Question: Does somebody know a program for reading binary files and representing them with structure highlightning (coloring) for OS X:
something like this:

just to have faster and better overview of how the structure of the file looks like and what are the data of the interesting parts of the file, instead of counting byte offsets and writing bytes down...
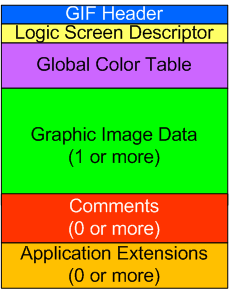
Answer: I believe 010 Editor (at <URL>.